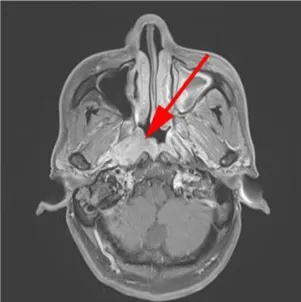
Diagnosis of nasopharynx cancer. (A,B) Diagnostic imaging result. A mass on the posterior wall of the nasopharynx: the red arrow points to.
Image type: radiology (mri)